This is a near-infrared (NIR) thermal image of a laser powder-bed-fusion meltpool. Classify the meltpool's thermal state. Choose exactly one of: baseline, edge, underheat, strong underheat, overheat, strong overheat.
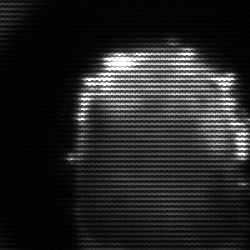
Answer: baseline